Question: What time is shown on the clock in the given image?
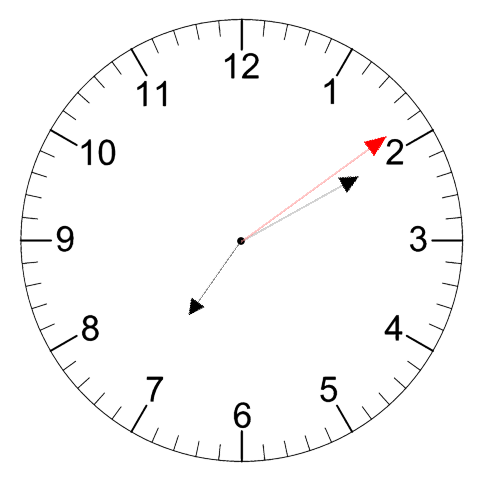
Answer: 07:10:09